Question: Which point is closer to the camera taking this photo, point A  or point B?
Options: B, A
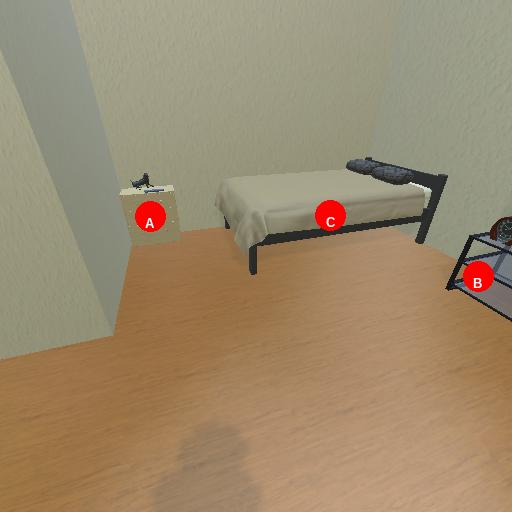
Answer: B